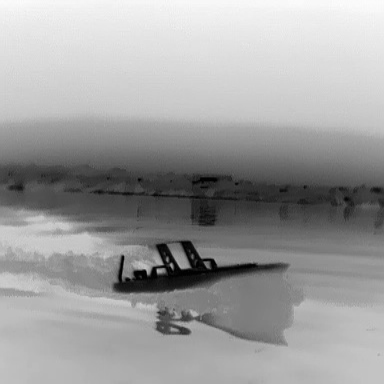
There is a canoe in the infrared image.